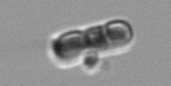
Label: Guinardia_delicatula